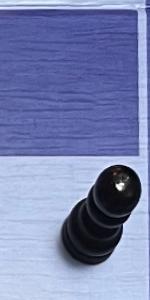
Label: Pawn_Black